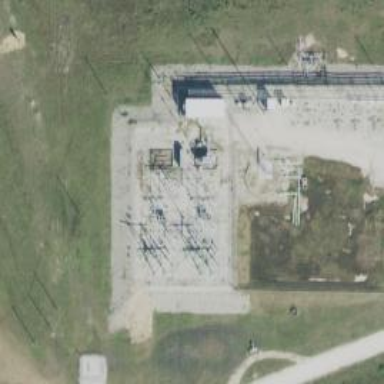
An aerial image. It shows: Switch used for power control.